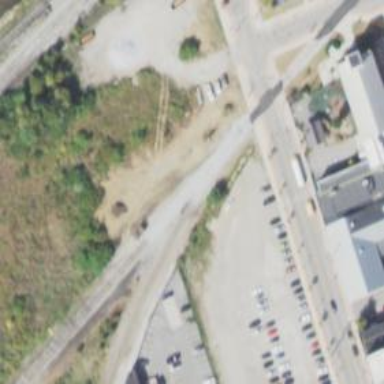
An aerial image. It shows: Abandoned railway.